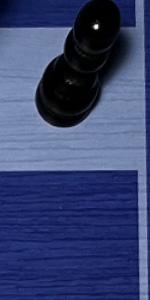
Label: Empty